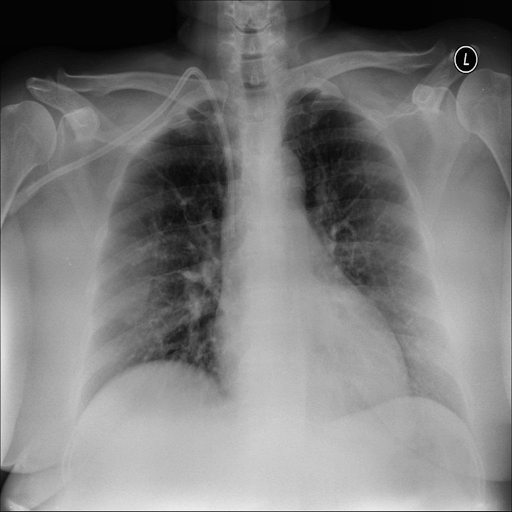
Finding: NORMAL